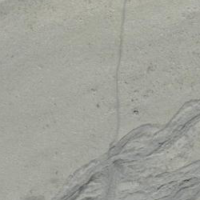
EUNIS habitat code: 48
Species observed at this site:
Geum reptans
Tussilago farfara